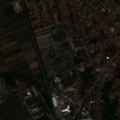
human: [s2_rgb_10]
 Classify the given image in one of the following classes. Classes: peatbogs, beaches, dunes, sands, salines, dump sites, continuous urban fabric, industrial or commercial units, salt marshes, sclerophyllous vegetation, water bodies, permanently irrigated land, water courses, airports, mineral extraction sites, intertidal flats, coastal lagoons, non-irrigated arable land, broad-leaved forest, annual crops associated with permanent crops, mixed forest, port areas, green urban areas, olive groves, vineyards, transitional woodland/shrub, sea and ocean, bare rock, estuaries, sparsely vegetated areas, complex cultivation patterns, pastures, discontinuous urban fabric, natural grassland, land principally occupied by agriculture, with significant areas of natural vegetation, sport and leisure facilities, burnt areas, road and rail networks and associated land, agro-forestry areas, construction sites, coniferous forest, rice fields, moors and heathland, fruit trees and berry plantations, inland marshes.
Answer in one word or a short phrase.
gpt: discontinuous urban fabric, industrial or commercial units, non-irrigated arable land